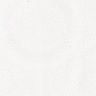
Metastatic tissue present: no